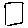
Label: square